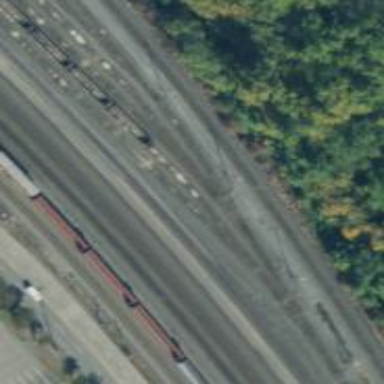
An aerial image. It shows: Railway yard used for servicing trains.